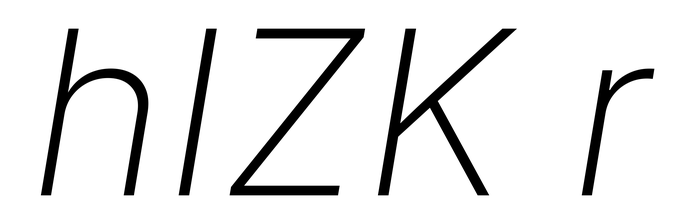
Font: Inter-Italic_ExtraLight_Italic